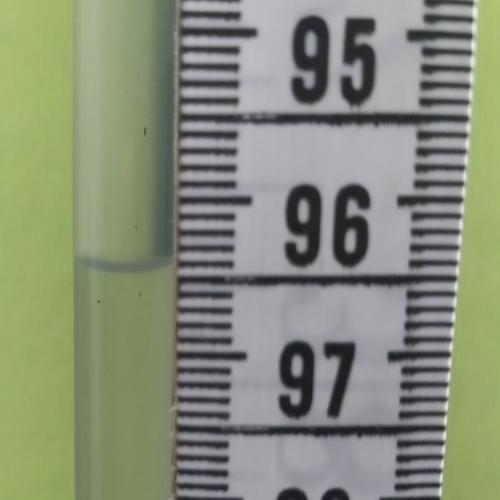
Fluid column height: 96.4 cm